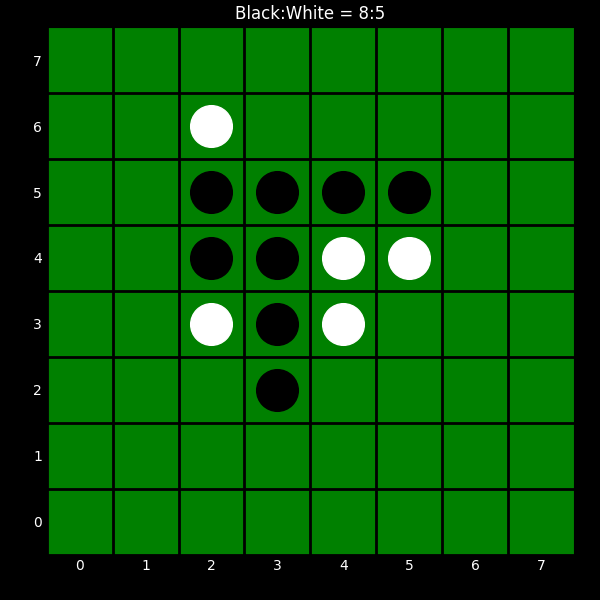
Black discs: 8
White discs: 5